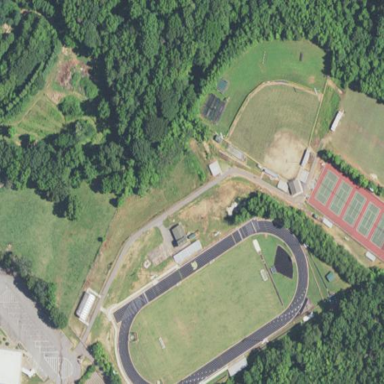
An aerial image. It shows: Athletics track located on leisure land.